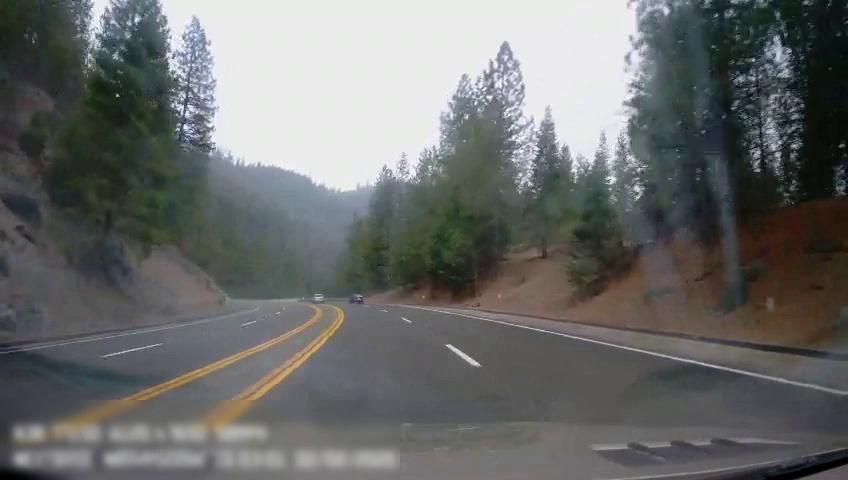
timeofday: Day
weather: Cloudy
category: Drivable Space
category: Vehicles | Car
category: Vehicles | Car
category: Lanes | Alternate Lane
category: Lanes | Alternate Lane
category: Lanes | Alternate Lane
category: Lanes | Current Lane
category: Lanes | Current Lane
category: Lanes | Alternate Lane